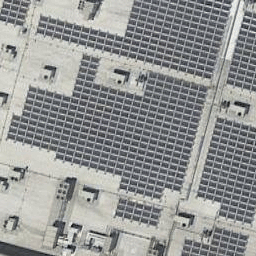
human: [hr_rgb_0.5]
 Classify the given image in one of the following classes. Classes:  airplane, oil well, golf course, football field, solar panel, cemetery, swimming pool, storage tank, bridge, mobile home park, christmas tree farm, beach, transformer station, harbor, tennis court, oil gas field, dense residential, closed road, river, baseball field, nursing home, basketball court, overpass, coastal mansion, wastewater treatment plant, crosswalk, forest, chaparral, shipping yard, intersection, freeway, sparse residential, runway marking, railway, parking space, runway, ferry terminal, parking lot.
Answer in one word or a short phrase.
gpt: solar panel